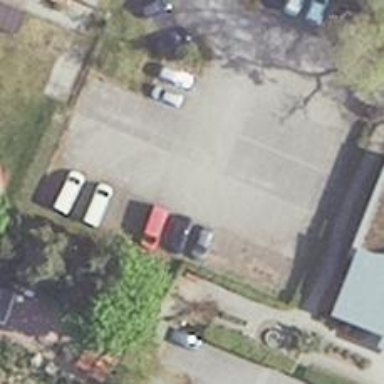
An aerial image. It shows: Road serving as parking aisle.